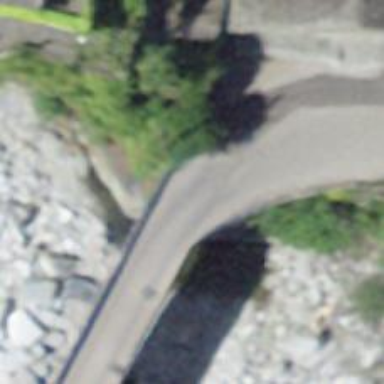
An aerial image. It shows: Residential road with humpback bridge.